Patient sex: F
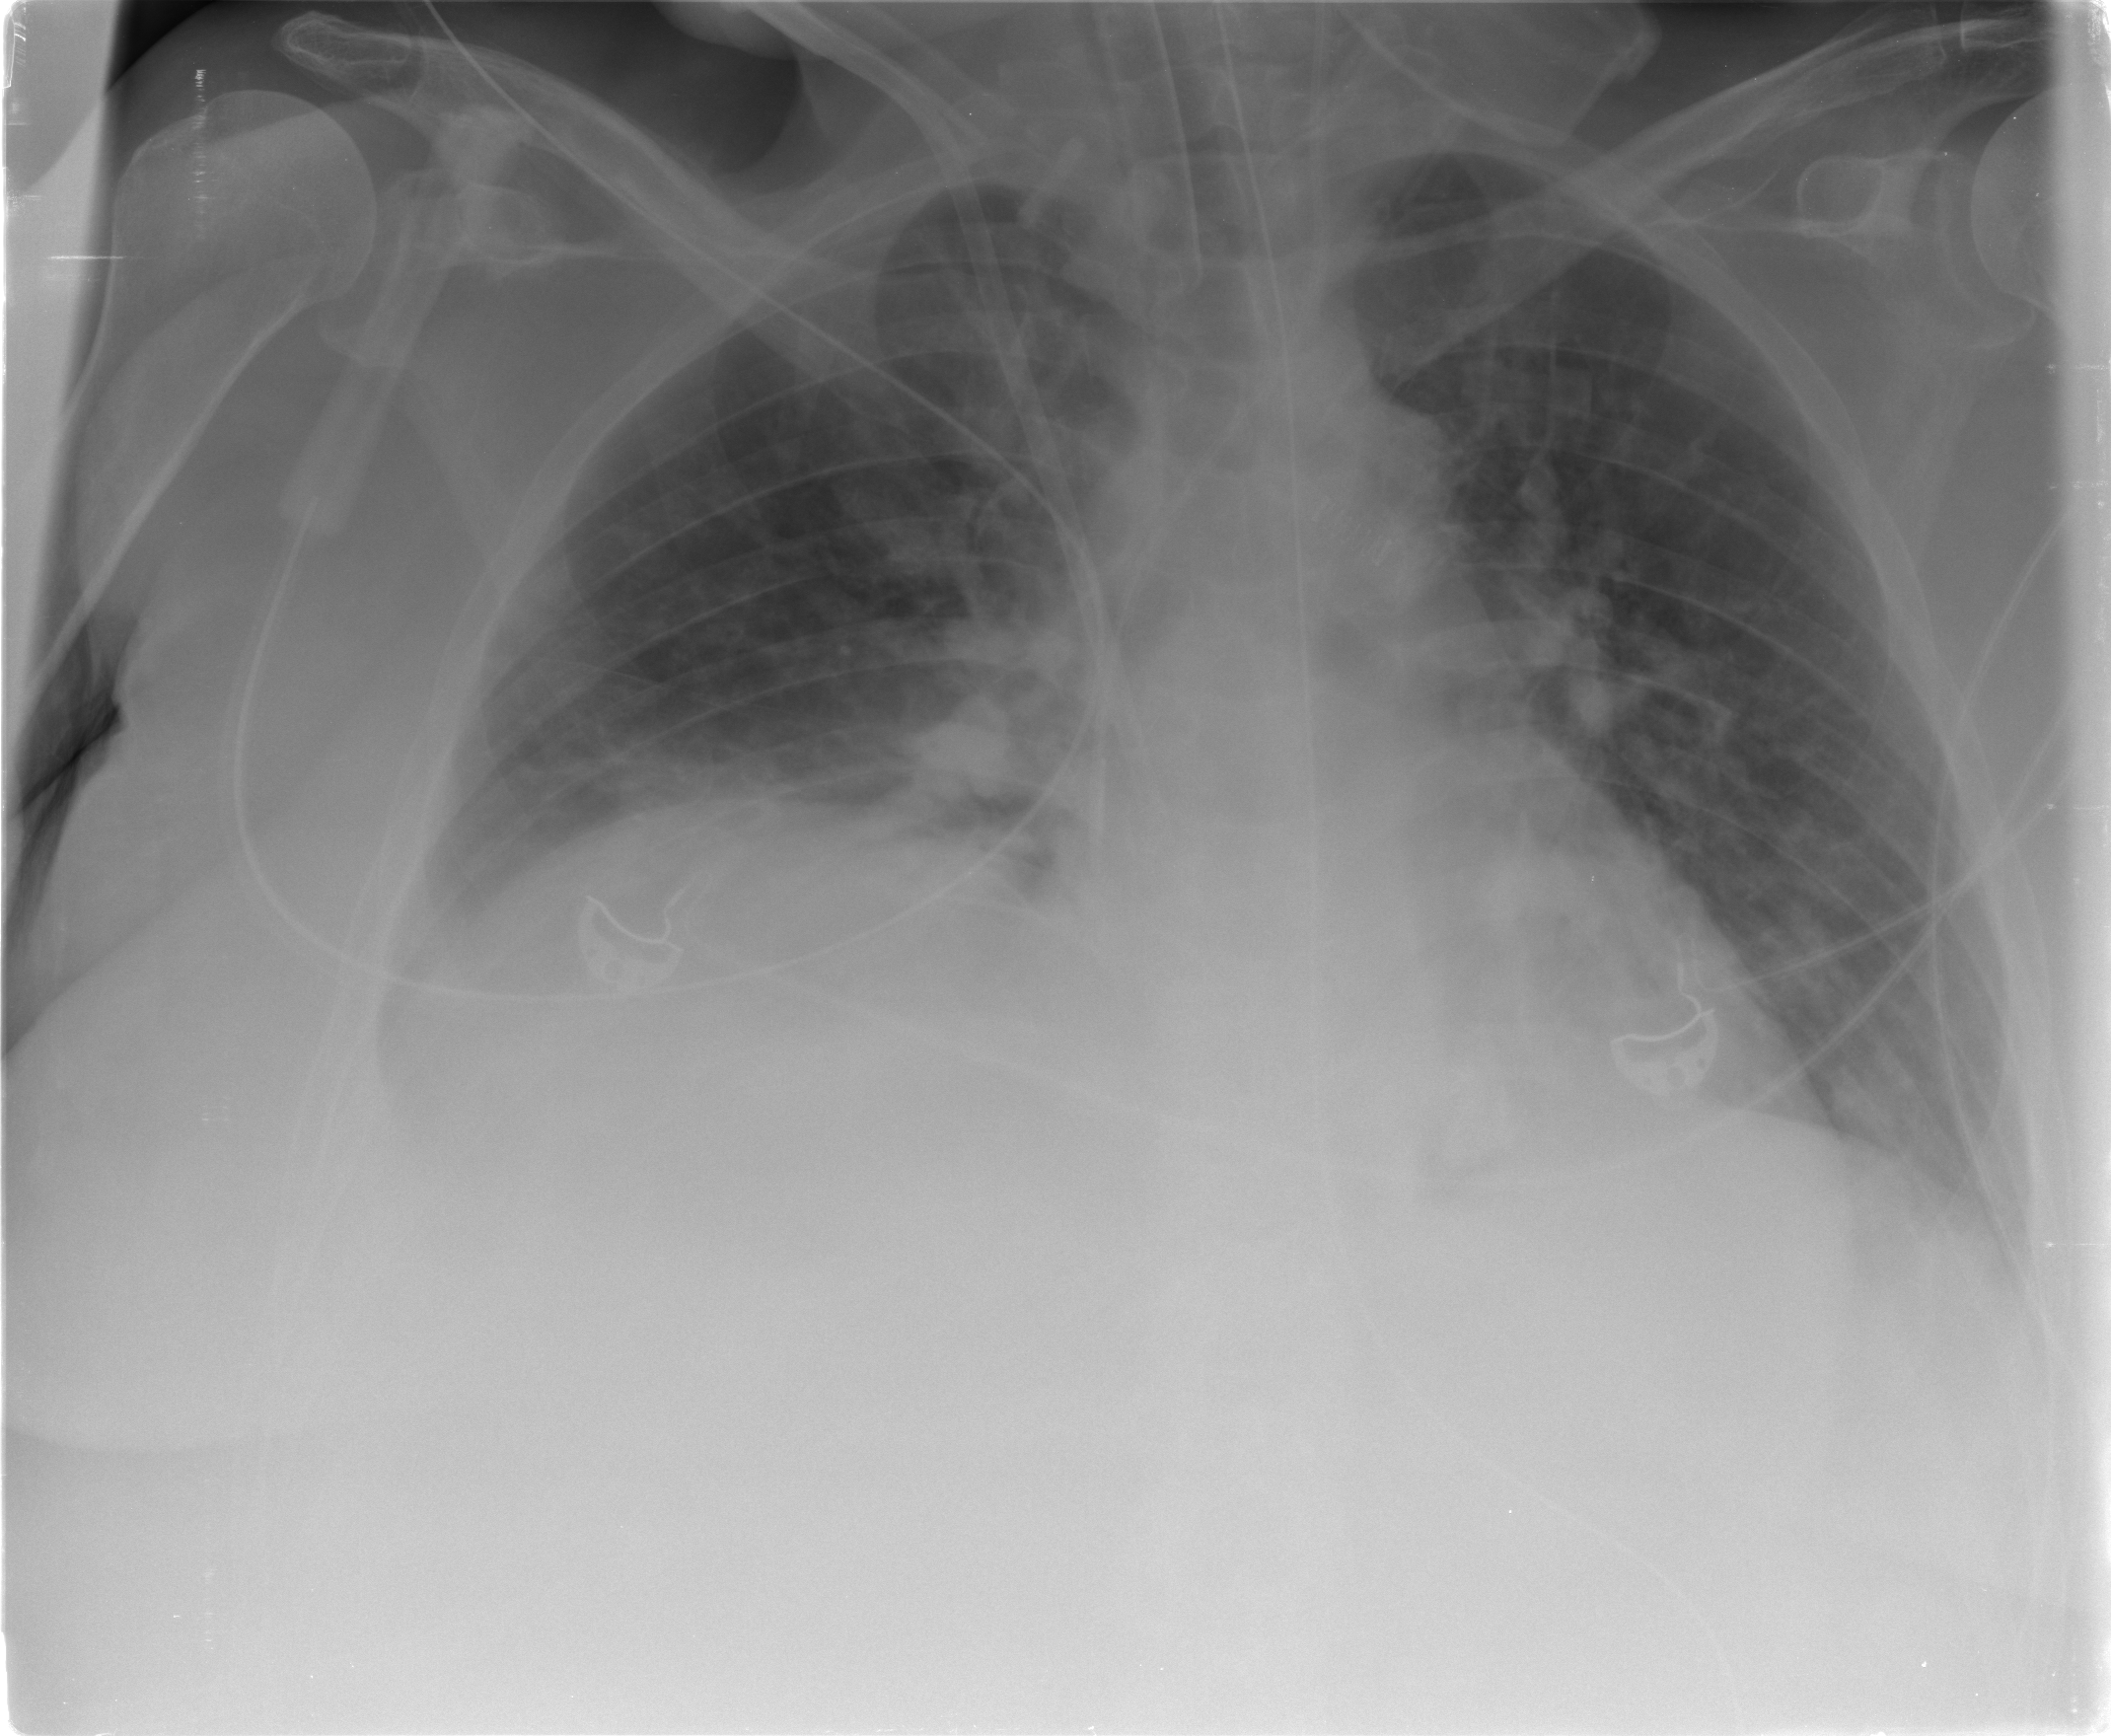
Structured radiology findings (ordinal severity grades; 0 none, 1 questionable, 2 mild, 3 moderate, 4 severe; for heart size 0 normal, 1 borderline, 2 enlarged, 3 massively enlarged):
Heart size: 1
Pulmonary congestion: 2
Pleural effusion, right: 1
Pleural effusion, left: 0
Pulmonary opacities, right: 2
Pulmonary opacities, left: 2
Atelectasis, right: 2
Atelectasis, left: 0